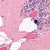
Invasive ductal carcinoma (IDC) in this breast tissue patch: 0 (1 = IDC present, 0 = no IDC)